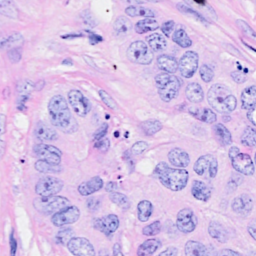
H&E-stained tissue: Breast